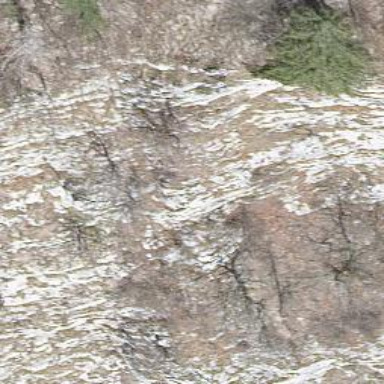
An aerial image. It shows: Cliff in nature.